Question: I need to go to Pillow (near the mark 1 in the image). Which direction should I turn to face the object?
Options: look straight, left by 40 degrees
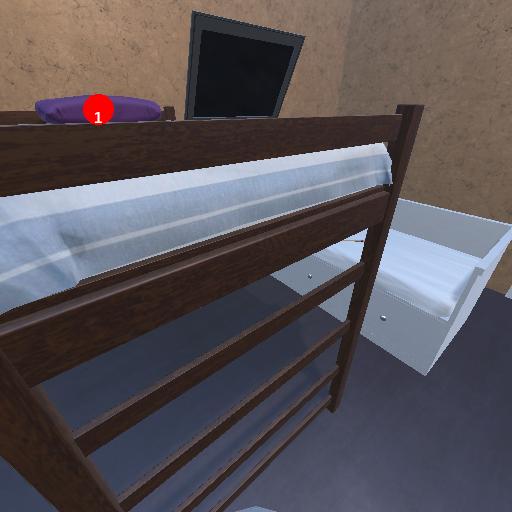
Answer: look straight